Question: Frontend and backend service seem to be working fine separately on its own, but when I try to communicate between frontend and backend I keep getting ERR_NAME_NOT_RESOLVED error.
- -

I think our architecture is very similar to this if that helps.
(<URL>
- -
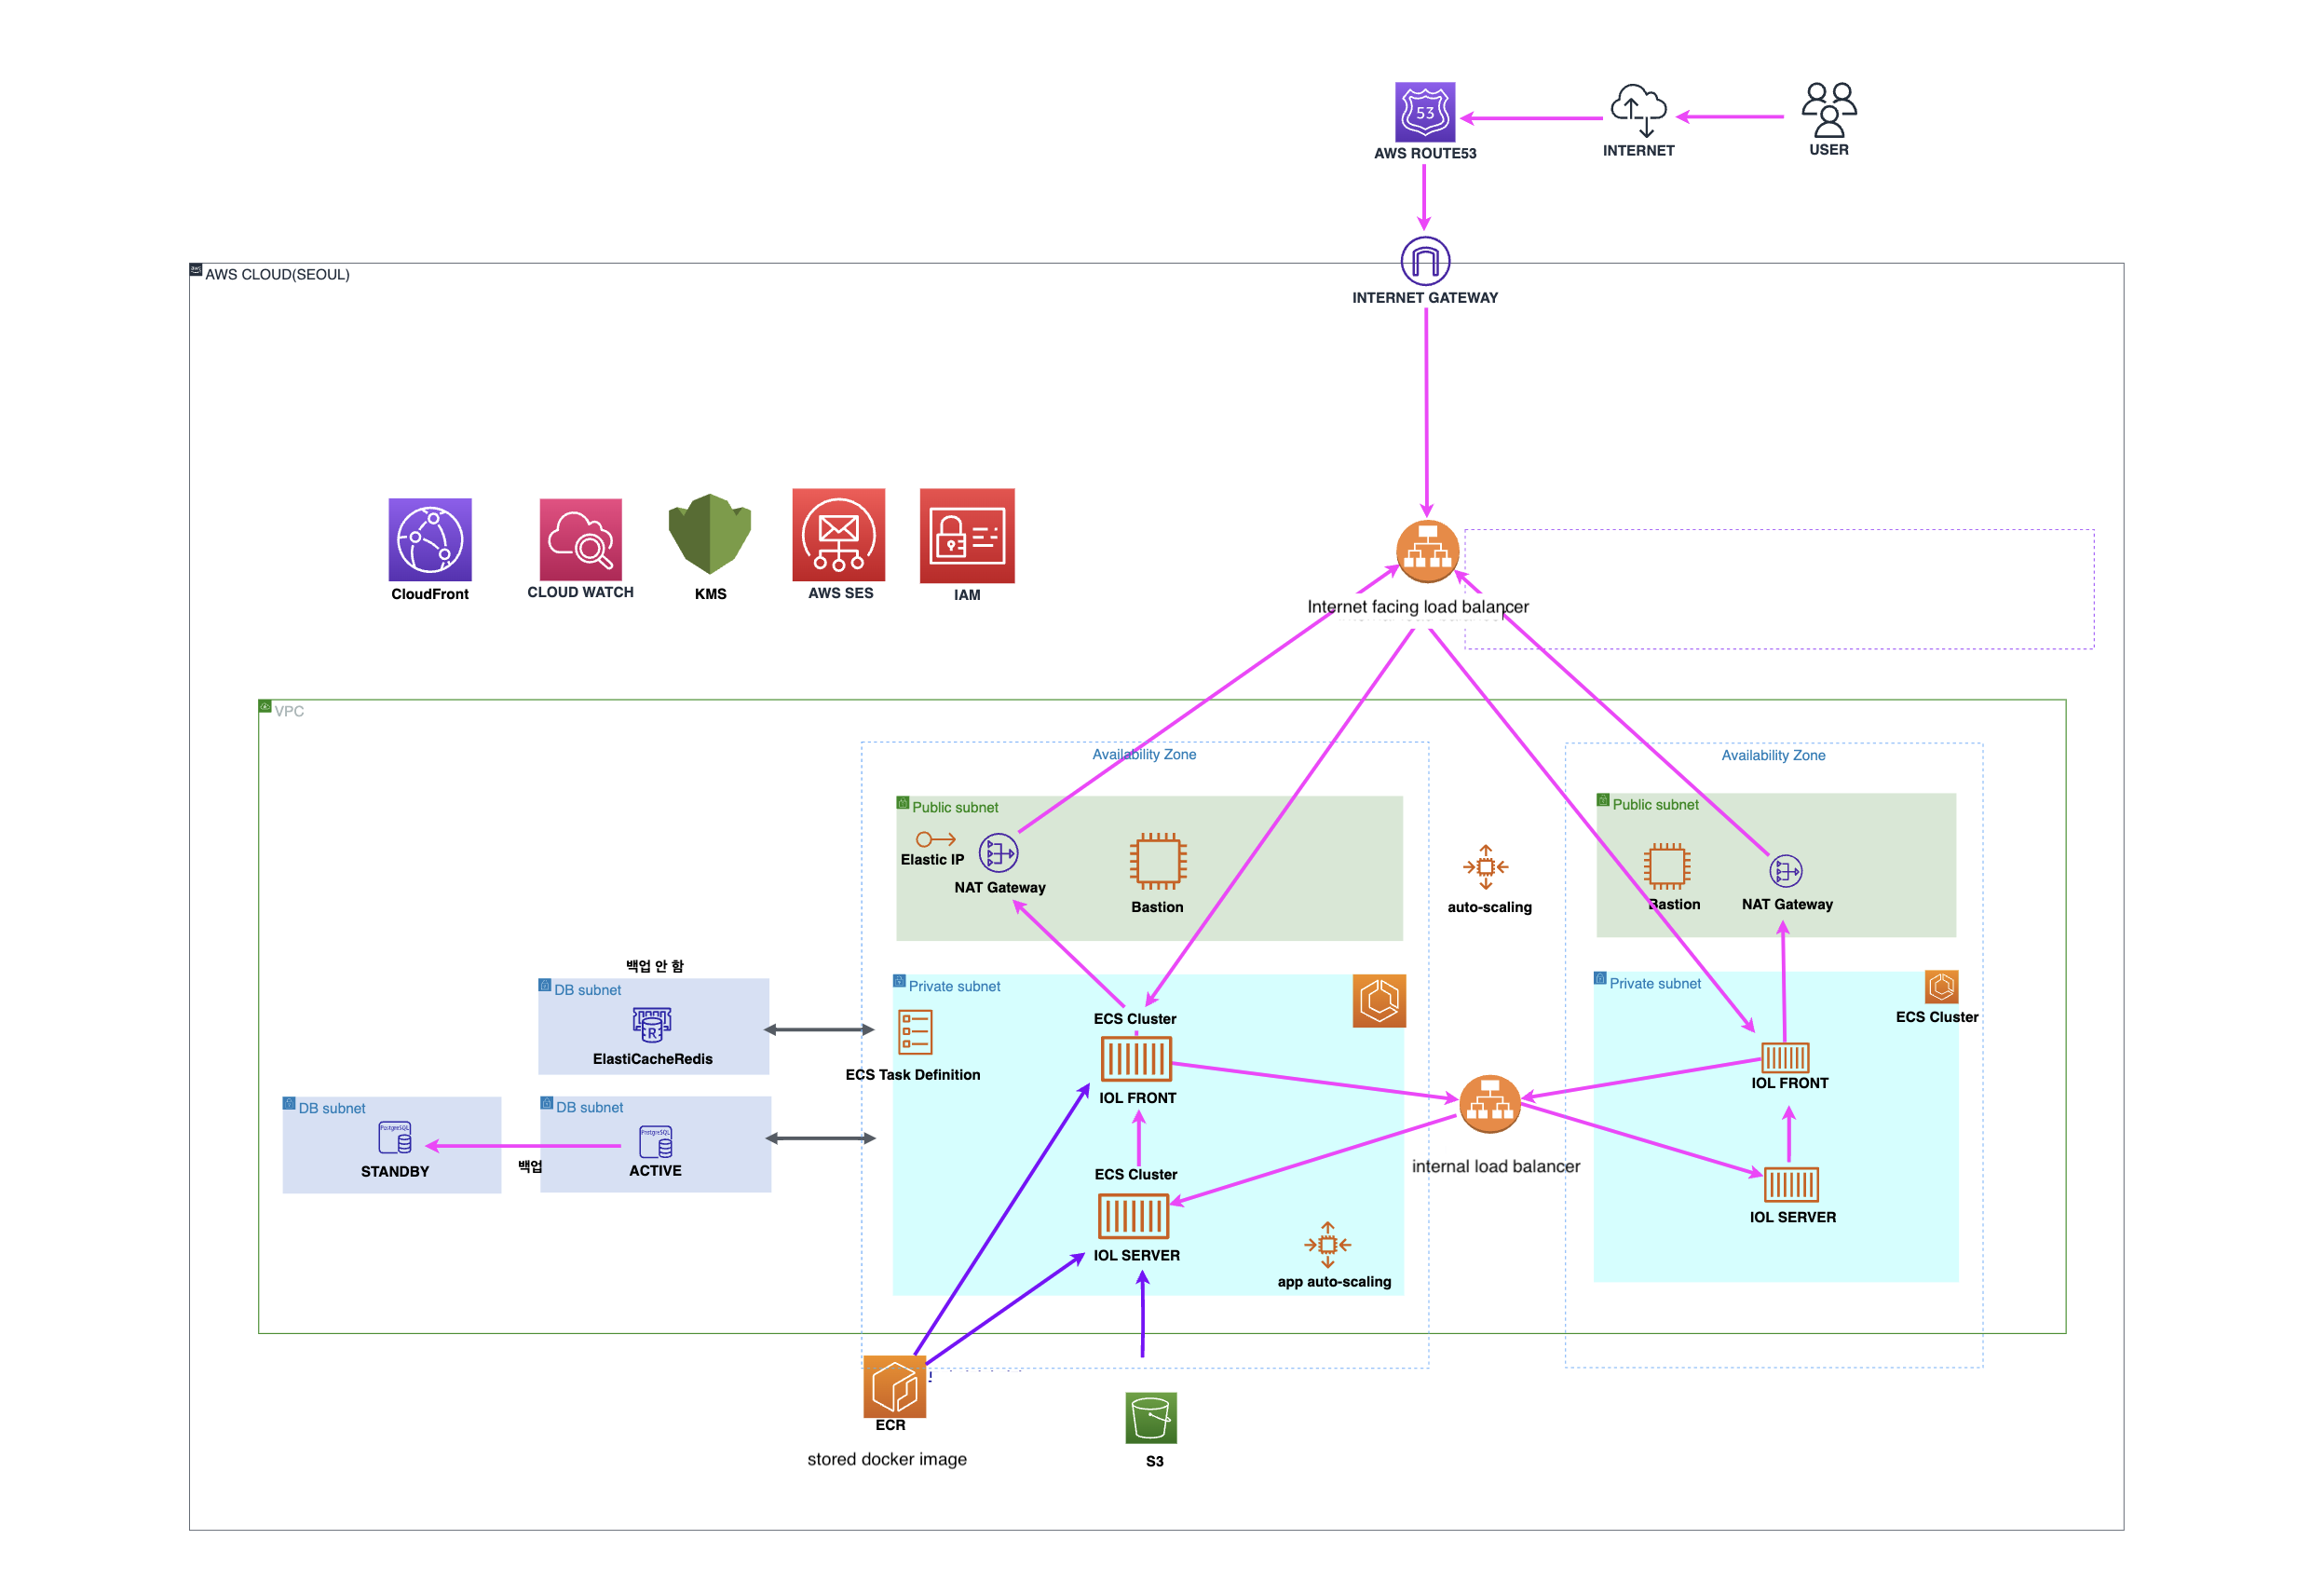
Answer: Based on your schematic illustration, your 'React web application' front end will never be able to reach your backend. Your front end executes on a client side in their browsers/mobiles. This means that the only way to reach backend is through . So your backend can't be in a private subnet behind an internal load balancer.
You have to re-architect your application. Both frontend and backund accessible from the internet, for your front end to be able to query the backend.